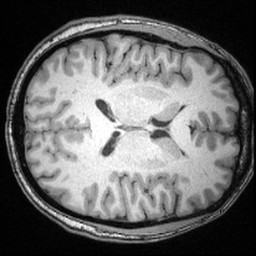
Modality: T1w
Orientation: axial
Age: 27
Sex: male
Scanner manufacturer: siemens
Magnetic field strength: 3 T
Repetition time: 2.4 s
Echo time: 0.00374 s